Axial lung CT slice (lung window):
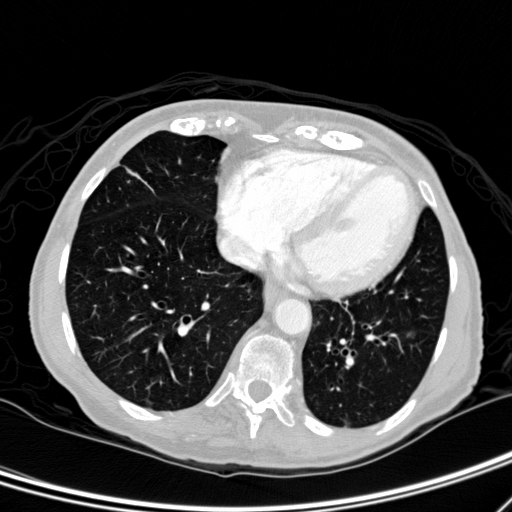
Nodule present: yes
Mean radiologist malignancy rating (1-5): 3.25